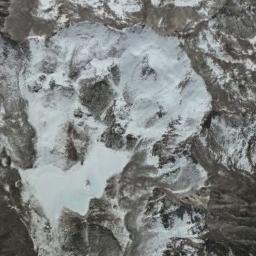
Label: snowberg